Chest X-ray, AP view. Patient: 15 years old, sex M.
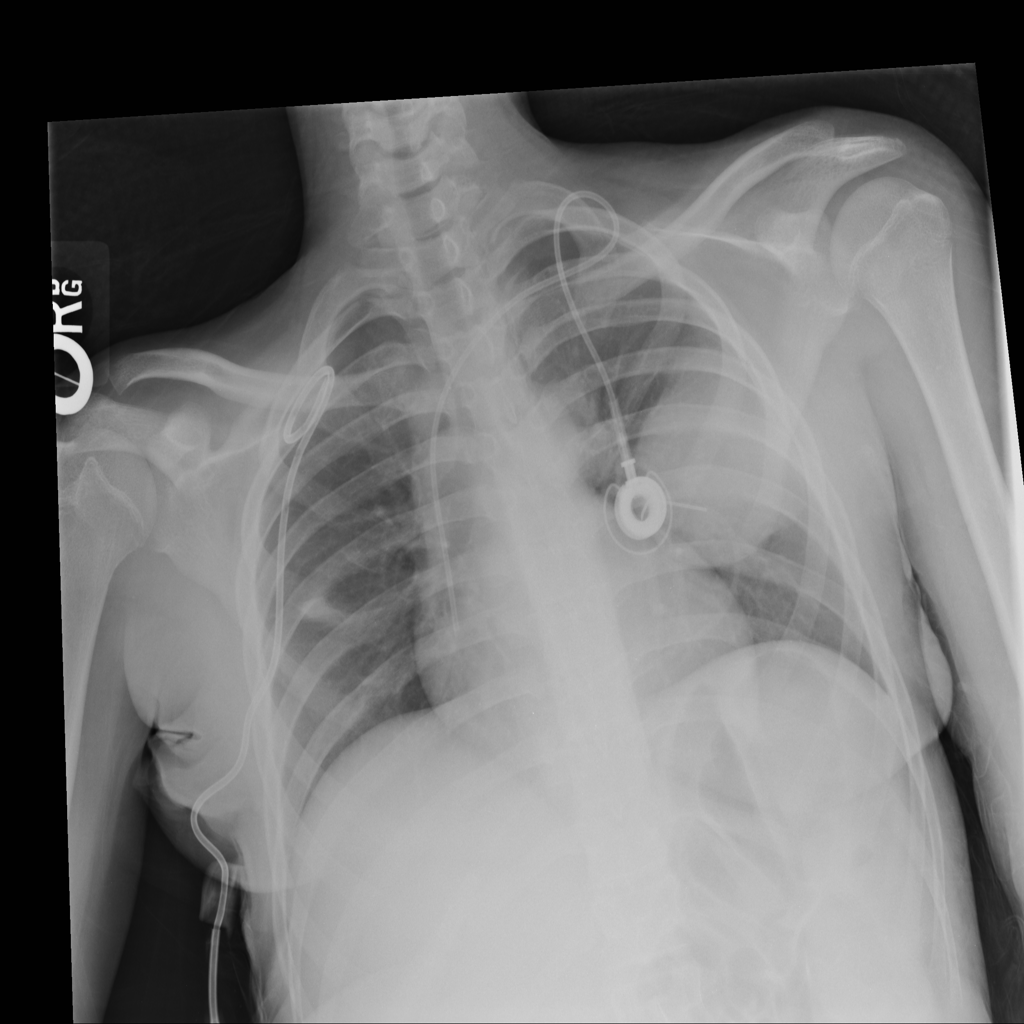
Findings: No Finding